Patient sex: M
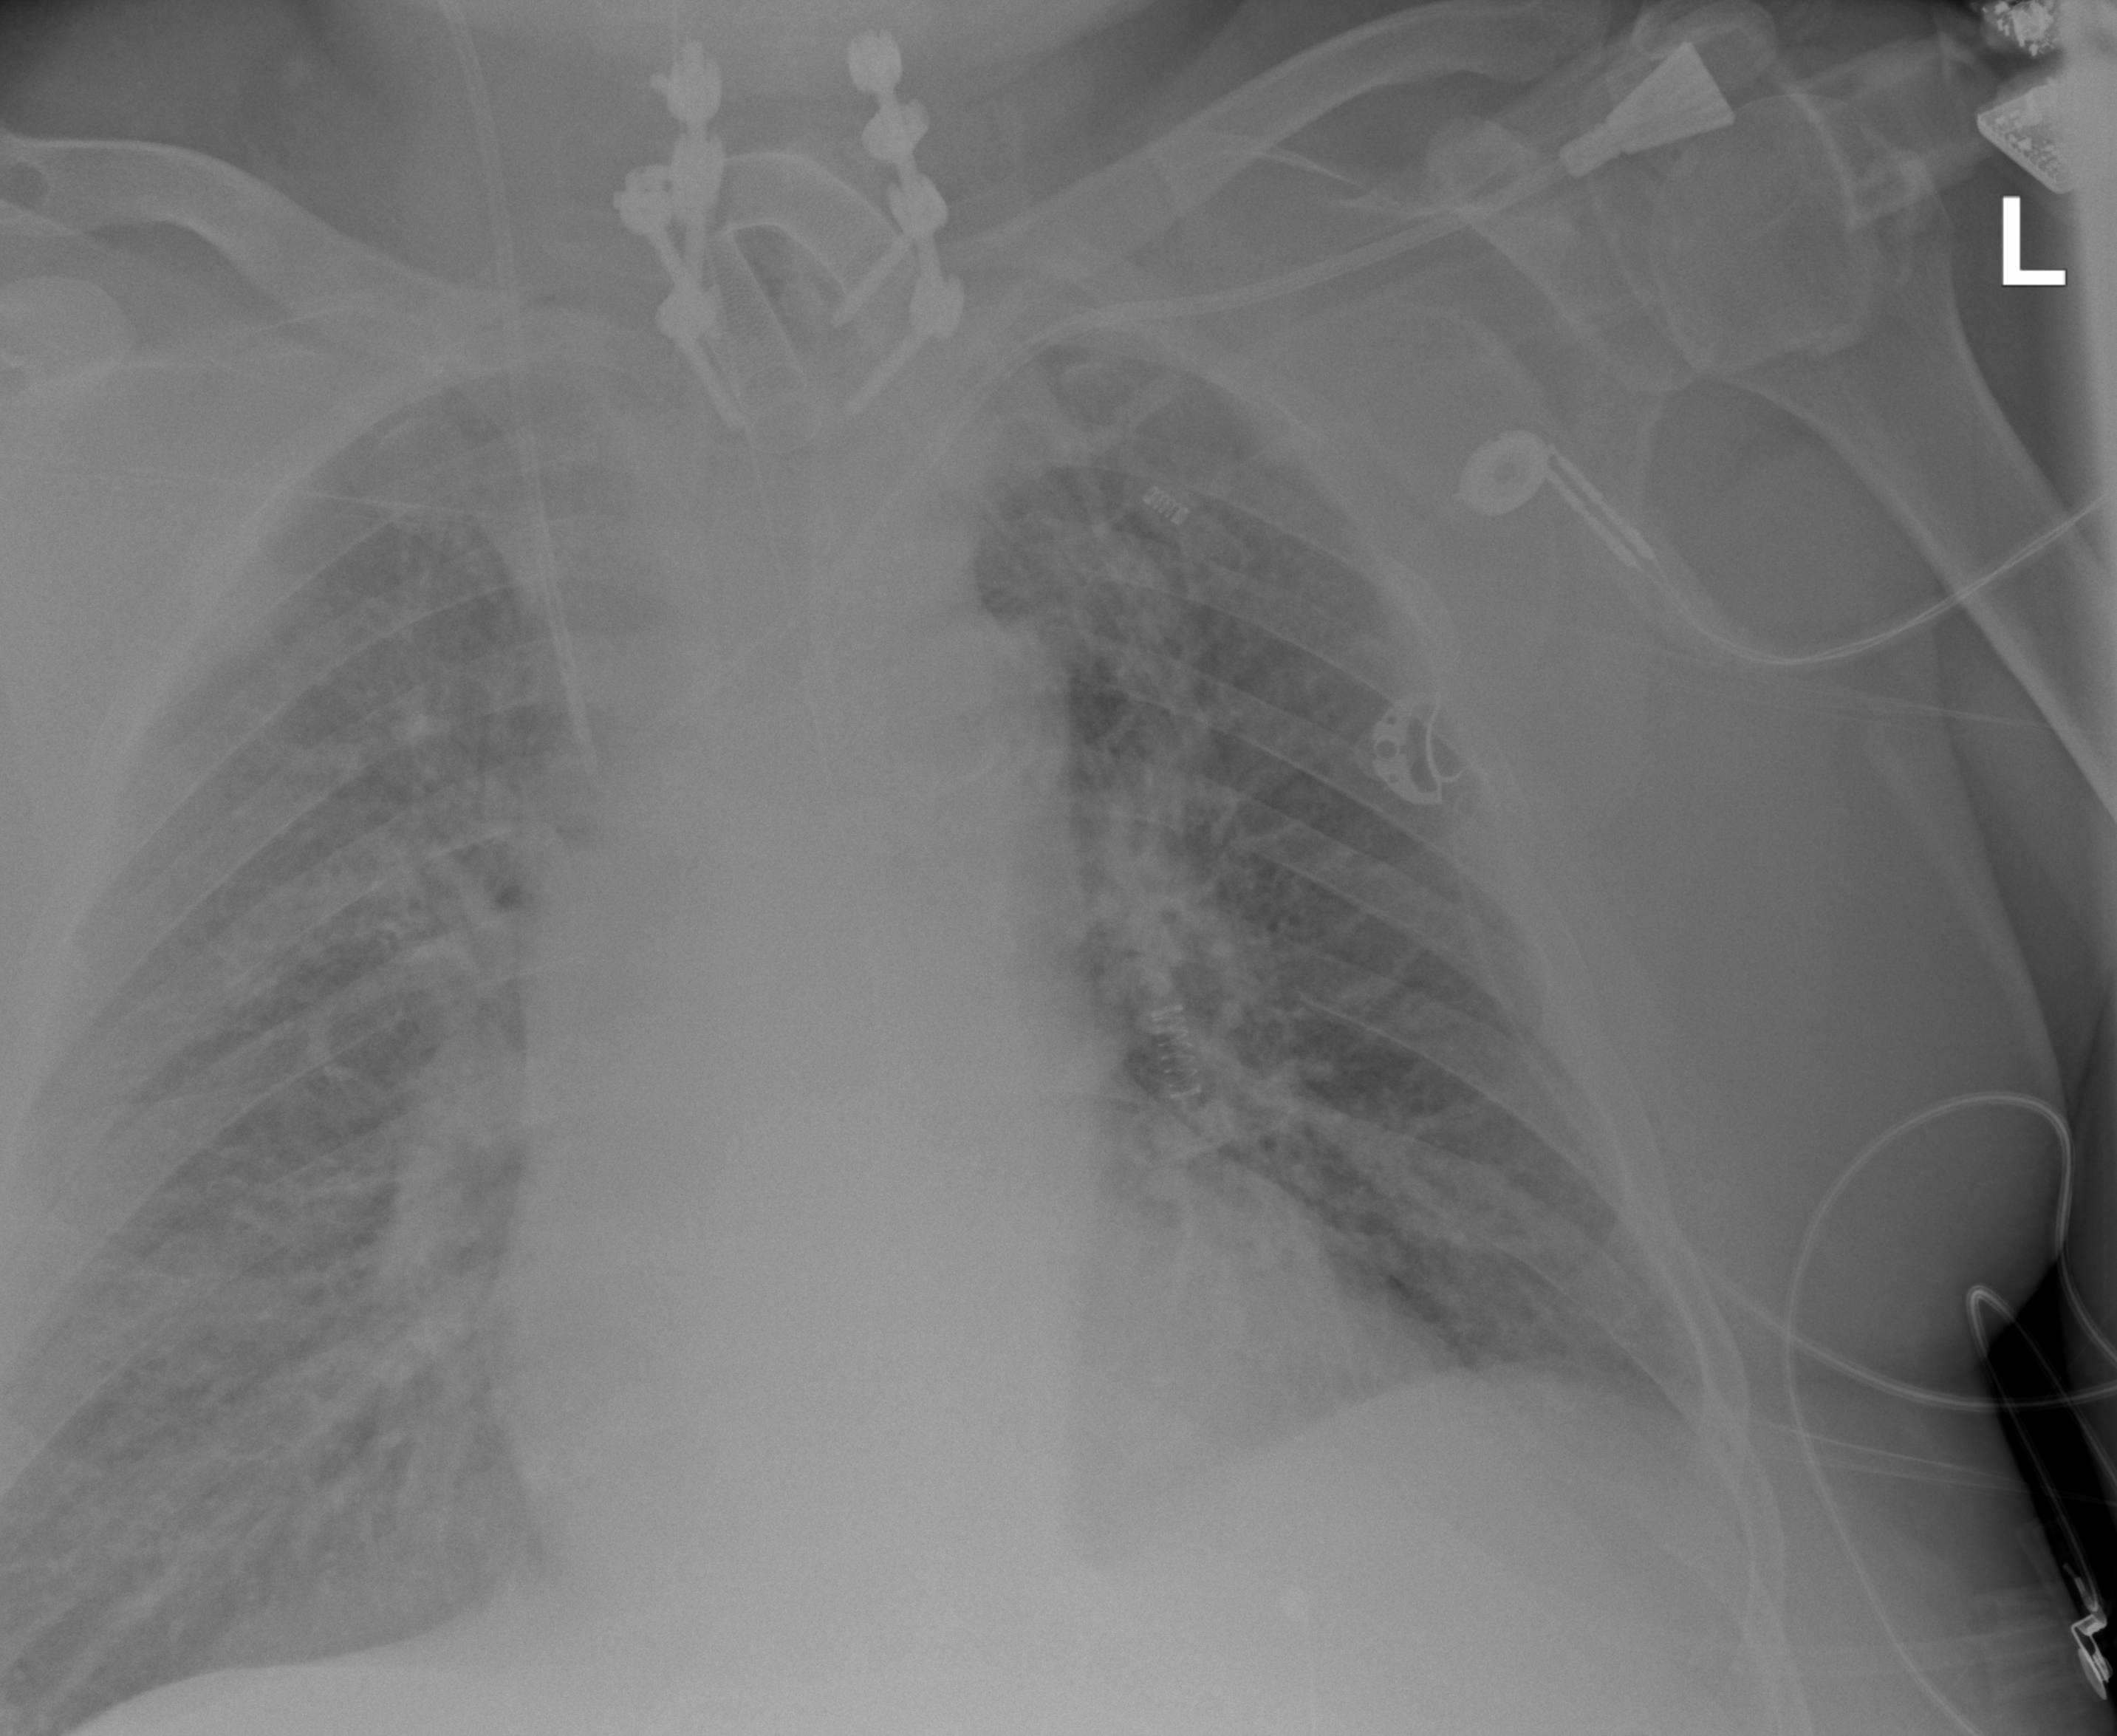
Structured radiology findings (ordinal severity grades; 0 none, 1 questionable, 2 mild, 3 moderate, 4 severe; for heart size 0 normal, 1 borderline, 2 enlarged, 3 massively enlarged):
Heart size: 0
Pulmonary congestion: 2
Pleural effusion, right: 2
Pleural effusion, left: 0
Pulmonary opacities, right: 2
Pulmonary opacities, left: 0
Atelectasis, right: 2
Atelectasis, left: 0